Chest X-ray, AP view. Patient: 20 years old, sex F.
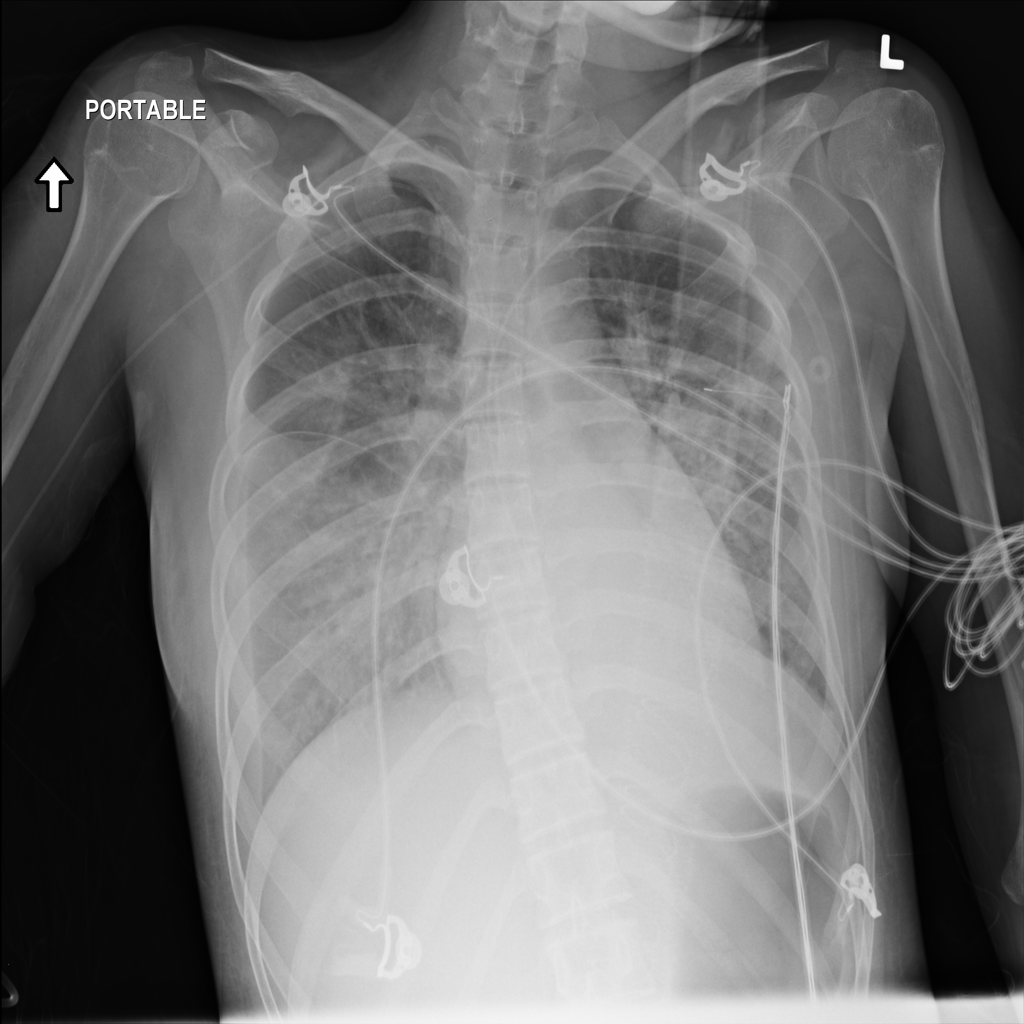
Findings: No Finding